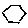
Label: hexagon